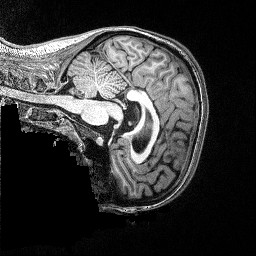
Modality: T1w
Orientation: sagittal
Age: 31
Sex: female
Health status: ill
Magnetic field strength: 3 T
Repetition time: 2.53 s
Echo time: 0.00331 s